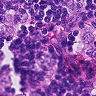
Metastatic tissue present: yes